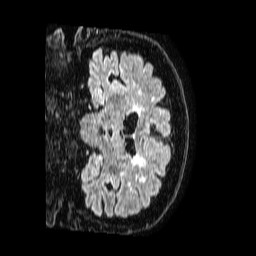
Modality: FLAIR
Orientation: coronal
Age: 78
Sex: female
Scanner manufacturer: philips
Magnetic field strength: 1.5 T
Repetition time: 4.8 s
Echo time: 0.3 s